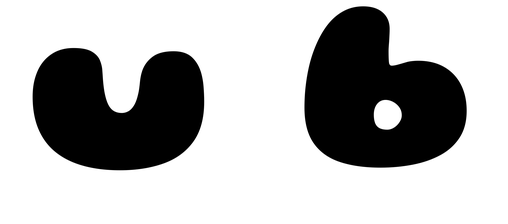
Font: Gluten_Black